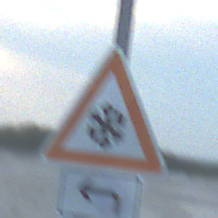
Verkehrszeichen: SchneeOderEisglaette
Zusatzzeichen unten: RichtungsangabeDurchPfeile2
Umgebung: Outdoor, Beach
Tageszeit: SunriseSunset
Wetter: PartlyCloudy
Licht: Natural
Jahreszeit: NotSpecified
Kontrast: LowContrast